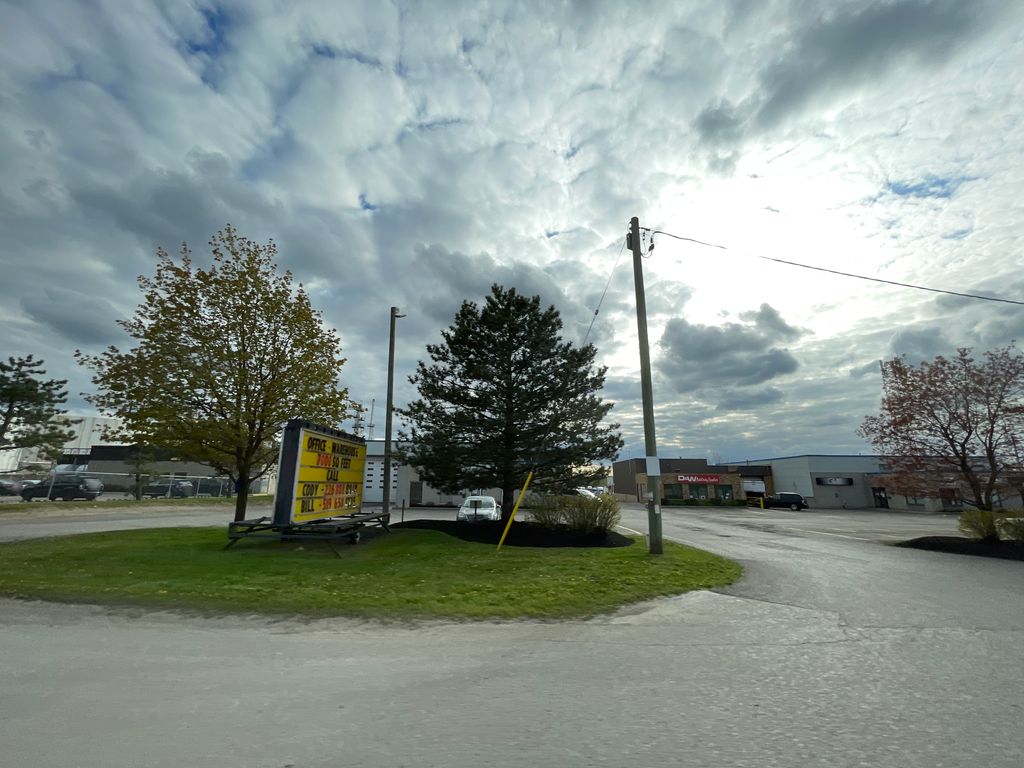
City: kitchener-waterloo